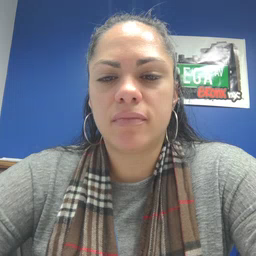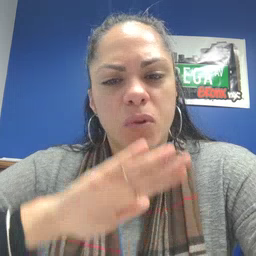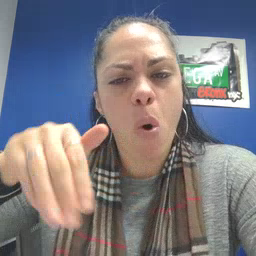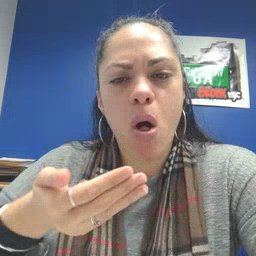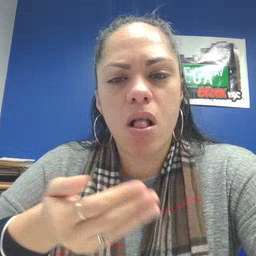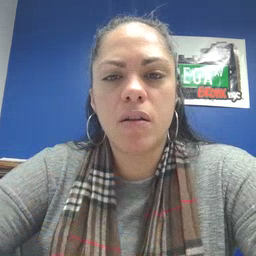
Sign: all